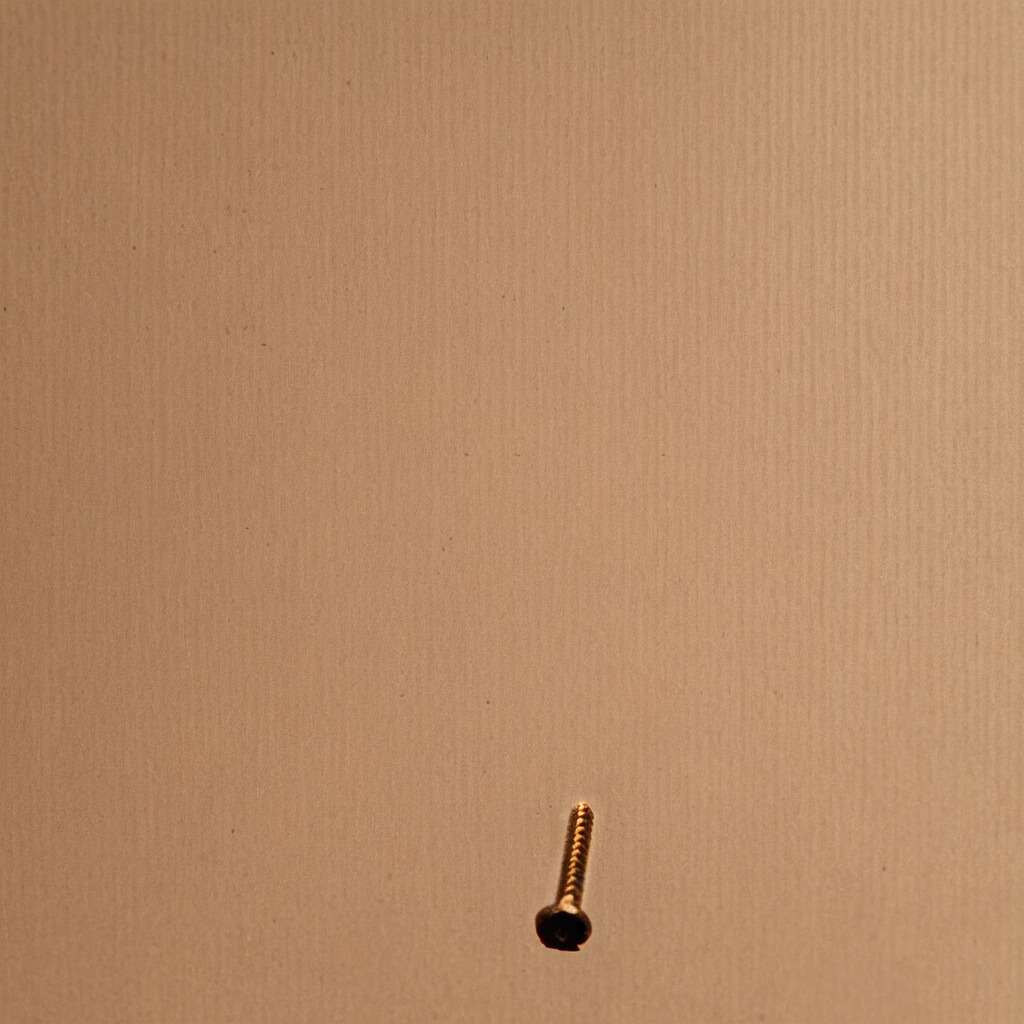
A metal screw lies on the cardboard box surface in an outdoor workshop during daytime bright natural light soft shadows slightly creased but